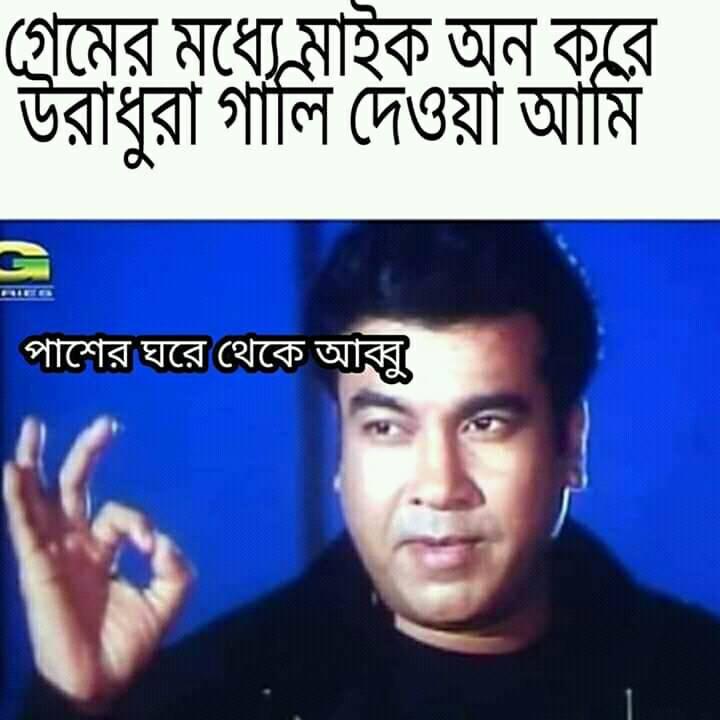
Text: গেমের মধ্যে মাইক অন করে উরাধুরা গালি দেওয়া আমি পাশের ঘরে থেকে আব্বু
Label: Non Hate